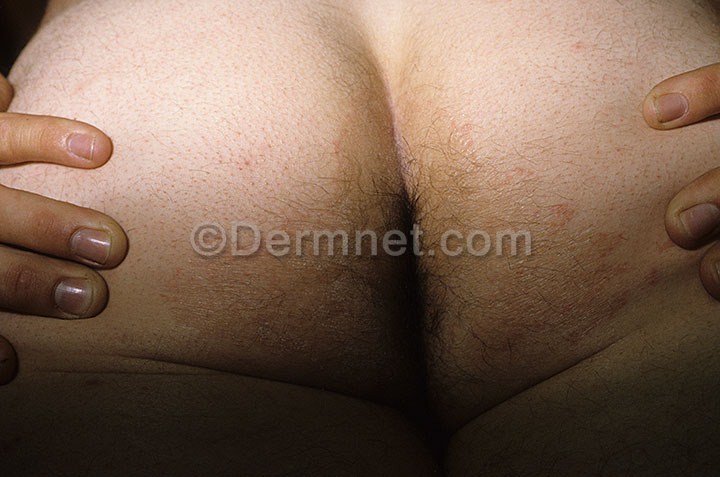
Disease: Tinea Ringworm Candidiasis and other Fungal Infections